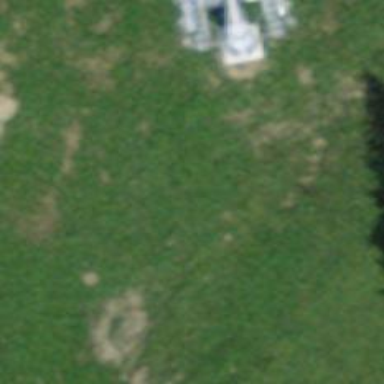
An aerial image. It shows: Pylon for aerialway.